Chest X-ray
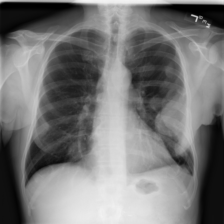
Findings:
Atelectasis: negative
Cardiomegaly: negative
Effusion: negative
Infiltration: negative
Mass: positive
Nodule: negative
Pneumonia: negative
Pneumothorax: negative
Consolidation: negative
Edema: negative
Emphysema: negative
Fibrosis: negative
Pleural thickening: negative
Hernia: negative